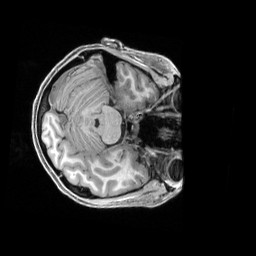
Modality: T1w
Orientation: axial
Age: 26
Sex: female
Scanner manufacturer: siemens
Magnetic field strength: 3 T
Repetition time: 2.5 s
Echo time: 0.00296 s